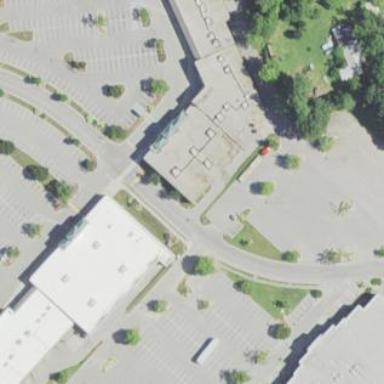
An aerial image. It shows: Retail building.